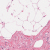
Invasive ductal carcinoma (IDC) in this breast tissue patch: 0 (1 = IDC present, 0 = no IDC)